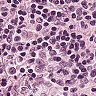
Metastatic tissue present: no